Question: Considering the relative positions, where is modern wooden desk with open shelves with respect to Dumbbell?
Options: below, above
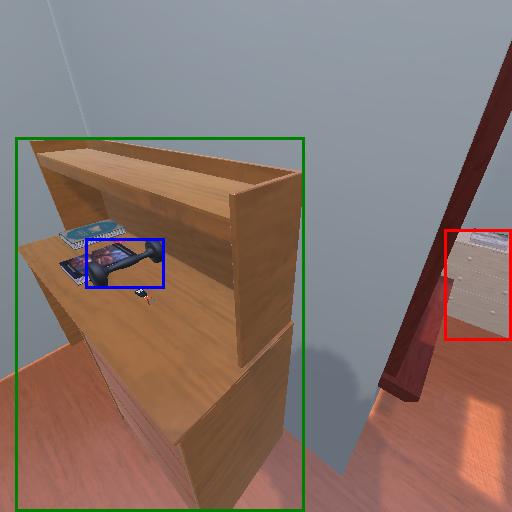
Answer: below